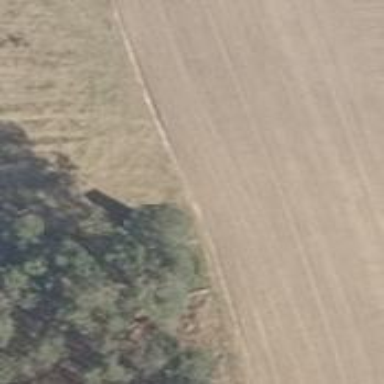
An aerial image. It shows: Shelter that serves as hunting stand.